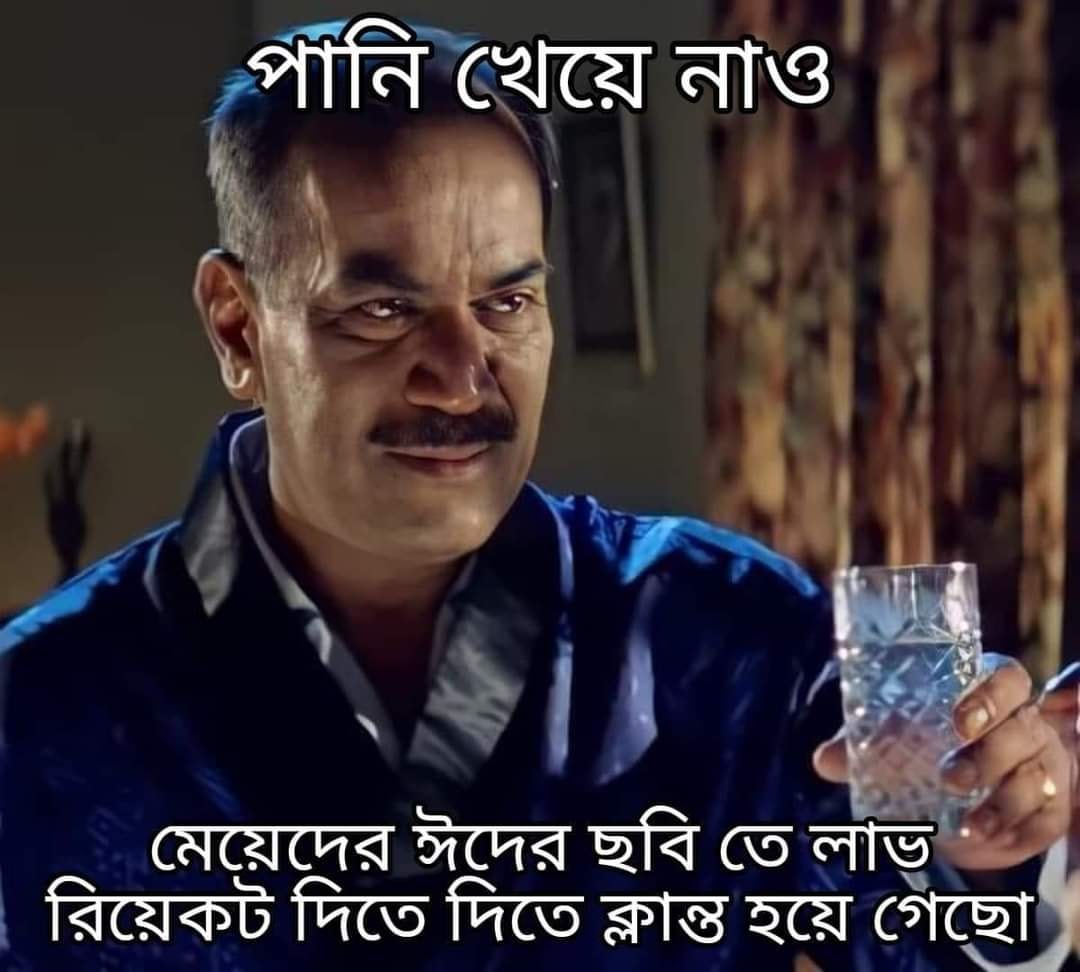
Text: পানি খেয়ে নাও মেয়েদের ঈদের ছবি তে লাভ রিয়েকট দিতে দিতে ক্লান্ত হয়ে গেছো
Label: Non Hate